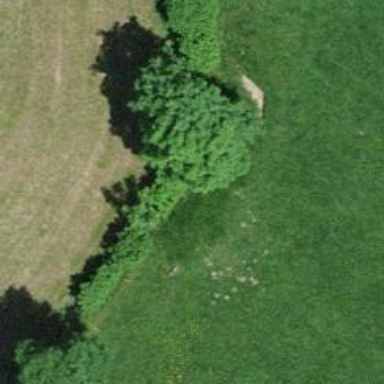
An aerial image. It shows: Hedge barrier.